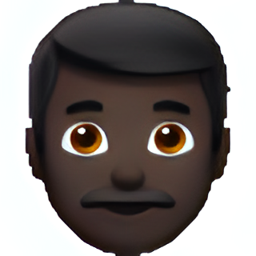
Name: man
Emoji: 👨🏿
Group: People & Body
Sub-group: person